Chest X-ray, PA view. Patient: 81 years old, sex F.
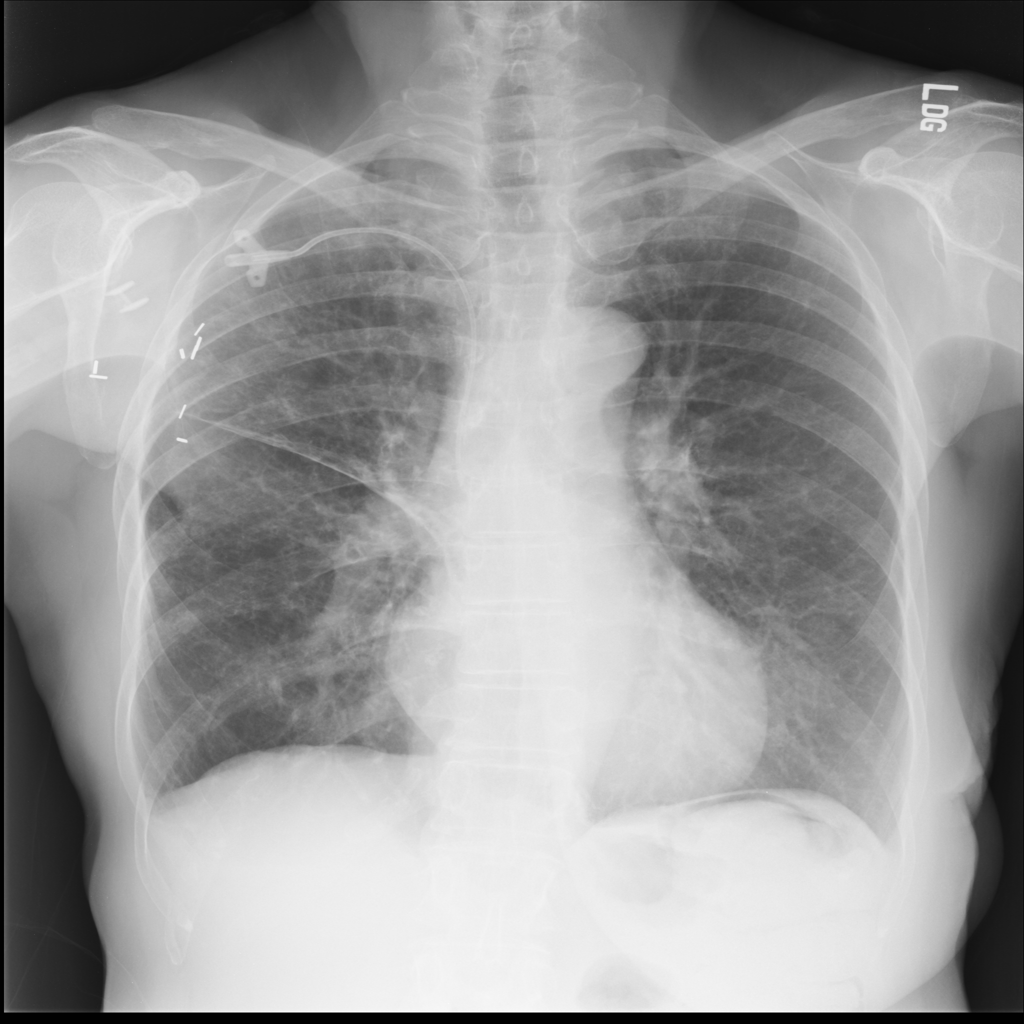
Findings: Atelectasis